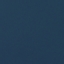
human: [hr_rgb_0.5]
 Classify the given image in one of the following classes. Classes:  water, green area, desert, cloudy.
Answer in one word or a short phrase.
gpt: water